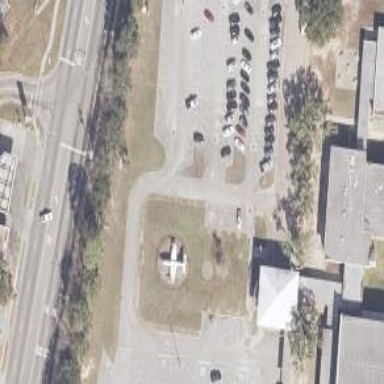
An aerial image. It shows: Parking space is available.